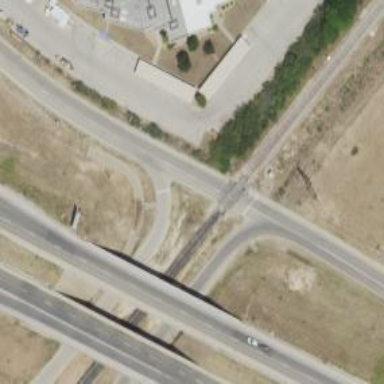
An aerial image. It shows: Secondary link road.